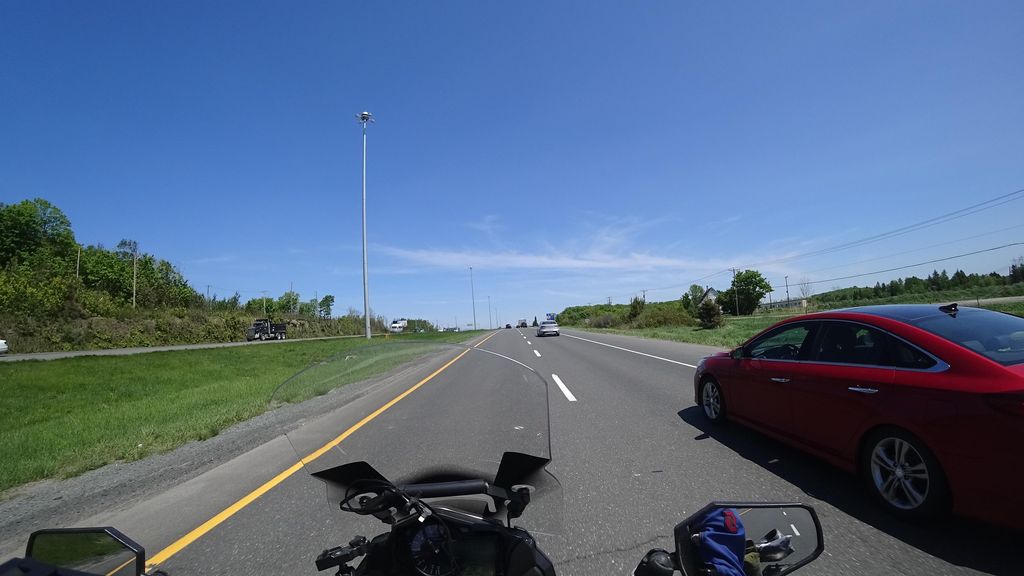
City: quebec_city